Question: - - 'Calendar'- 'Calendar'

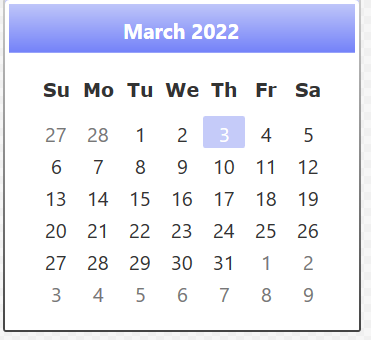
Answer: I did it by setting "IsHitTestVisible" = false to "PART_HeaderButton" in the Control Template.
this is the Control template Which i used
<URL>